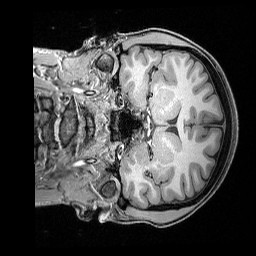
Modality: T1w
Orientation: coronal
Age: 22
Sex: female
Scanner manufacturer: siemens
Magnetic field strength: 3 T
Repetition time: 2.3 s
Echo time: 0.00324 s